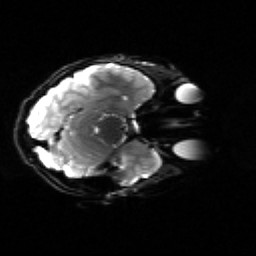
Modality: sbref
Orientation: axial
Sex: male
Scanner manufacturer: siemens
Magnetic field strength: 3 T
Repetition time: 5 s
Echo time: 0.071 s